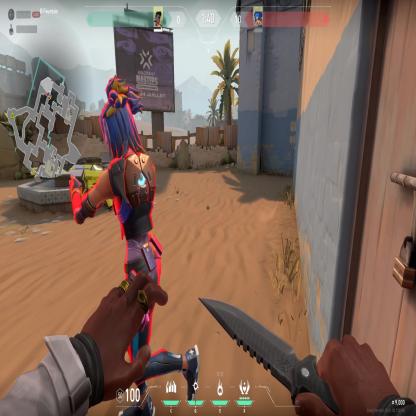
Label: enemy